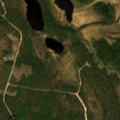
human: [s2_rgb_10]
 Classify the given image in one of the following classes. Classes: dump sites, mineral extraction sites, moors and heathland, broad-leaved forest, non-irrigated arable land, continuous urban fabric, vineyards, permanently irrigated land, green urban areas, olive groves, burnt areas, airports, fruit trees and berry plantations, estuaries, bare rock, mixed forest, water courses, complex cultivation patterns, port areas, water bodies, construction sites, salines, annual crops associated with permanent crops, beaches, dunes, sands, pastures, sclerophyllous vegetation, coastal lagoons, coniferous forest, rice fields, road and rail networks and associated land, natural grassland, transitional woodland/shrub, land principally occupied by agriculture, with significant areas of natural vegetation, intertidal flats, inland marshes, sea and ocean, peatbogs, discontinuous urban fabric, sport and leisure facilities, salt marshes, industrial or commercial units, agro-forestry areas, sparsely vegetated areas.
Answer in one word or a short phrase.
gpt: coniferous forest, peatbogs